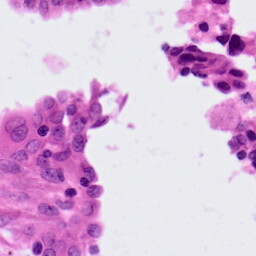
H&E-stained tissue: Lung